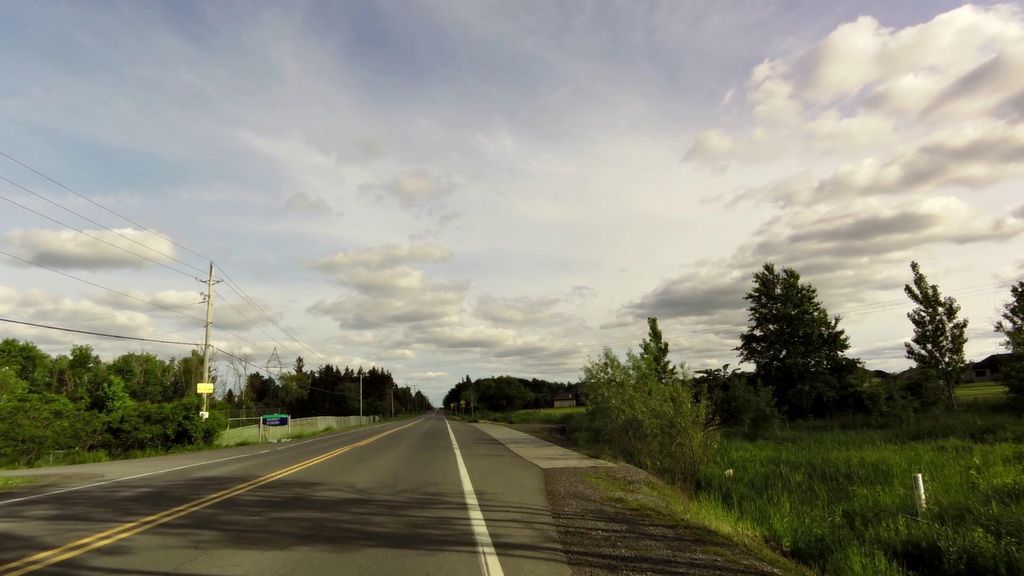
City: ottawa-gatineau